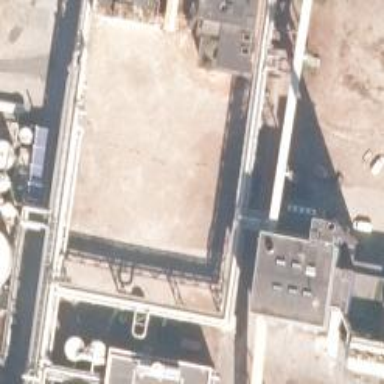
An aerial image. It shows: Industrial building.